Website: home-depot
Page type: customer-info-address
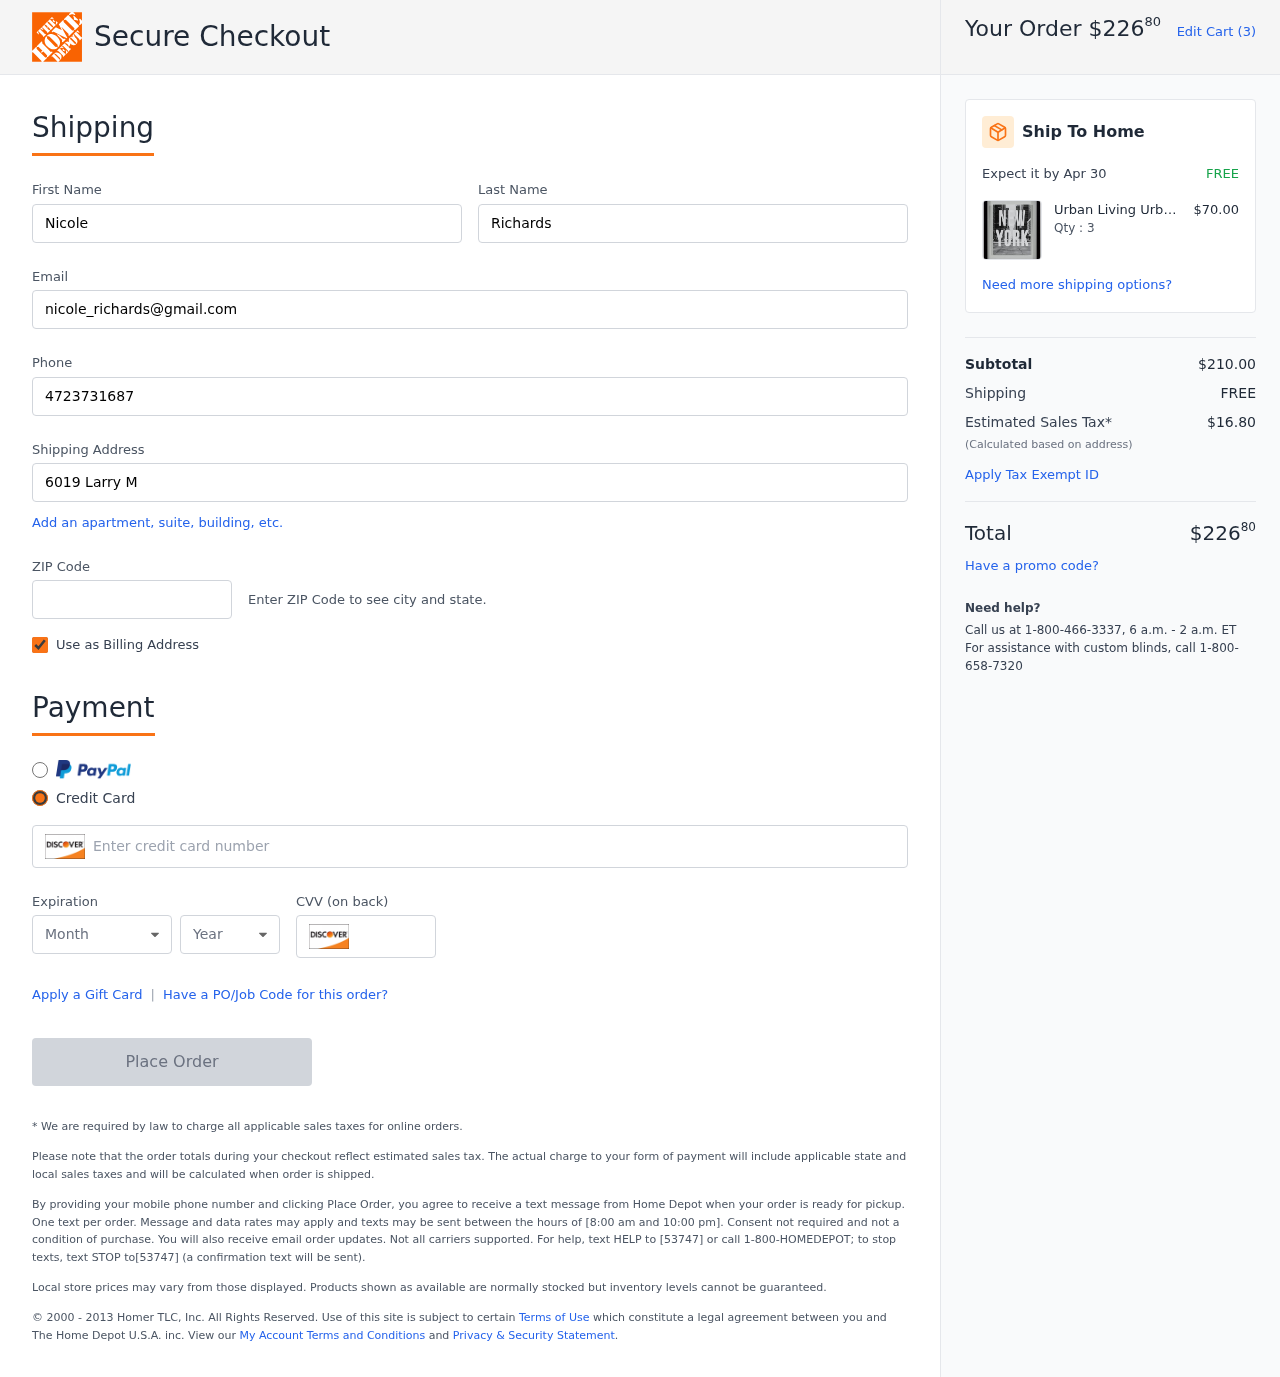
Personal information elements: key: PII_CARD_CVV
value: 255
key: PII_CARD_EXPIRY_MONTH
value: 05
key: PII_CARD_EXPIRY_YEAR
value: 29
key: PII_CARD_NUMBER
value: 6011 2894 0032 4615
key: PII_EMAIL
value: nicole_richards@gmail.com
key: PII_FIRSTNAME
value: Nicole
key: PII_LASTNAME
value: Richards
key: PII_PHONE
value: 4723731687
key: PII_POSTCODE
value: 94154
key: PII_STREET
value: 6019 Larry Mountains Apt. 296
Product elements: key: PRODUCT1_BRAND
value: Urban Living
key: PRODUCT1_NAME
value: Urban Living PTM Images 1-29745 Collection Framed giclee Floating Between Glass Wall Art
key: PRODUCT1_PRICE
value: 70
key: PRODUCT1_QUANTITY
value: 3
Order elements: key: ORDER_TOTAL
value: $22680
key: ORDER_NUM_ITEMS
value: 3
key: ORDER_DELIVERY_DATE
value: Apr 30
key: ORDER_SUBTOTAL
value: $210.00
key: ORDER_SHIPPING_COST
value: FREE
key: ORDER_TAX
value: $16.80